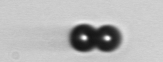
Label: bead